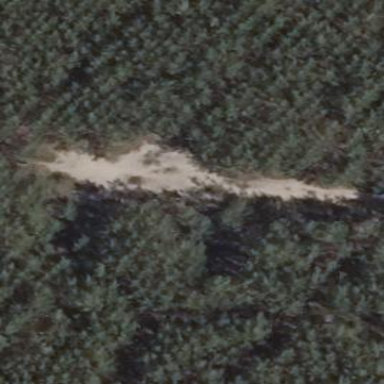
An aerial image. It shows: Natural area covered with sand.